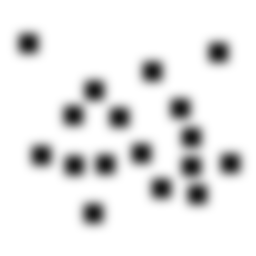
Squares: 17
Triangles: 0
Stars: 0
Total shapes: 17